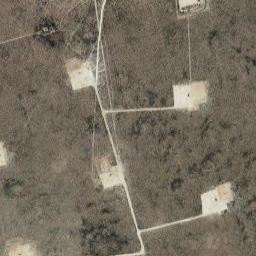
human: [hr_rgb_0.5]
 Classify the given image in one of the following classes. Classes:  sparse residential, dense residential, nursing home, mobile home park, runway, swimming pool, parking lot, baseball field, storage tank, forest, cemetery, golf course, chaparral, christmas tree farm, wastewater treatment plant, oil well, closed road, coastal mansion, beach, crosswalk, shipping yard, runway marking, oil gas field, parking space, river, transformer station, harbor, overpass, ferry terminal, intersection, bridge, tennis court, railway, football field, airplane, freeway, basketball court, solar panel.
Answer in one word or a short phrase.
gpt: oil gas field